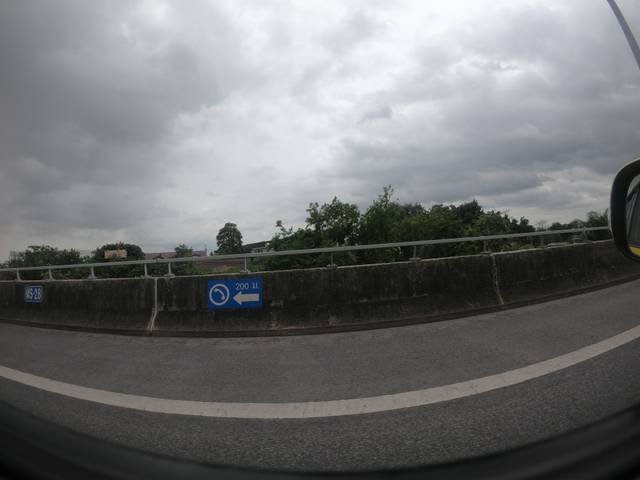
Region: Thailand
Coordinates: 13.811, 100.62